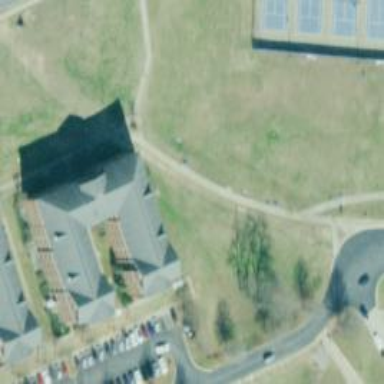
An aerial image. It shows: Dormitory building.